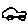
Label: car